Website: crate-barrel
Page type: newsletter-management
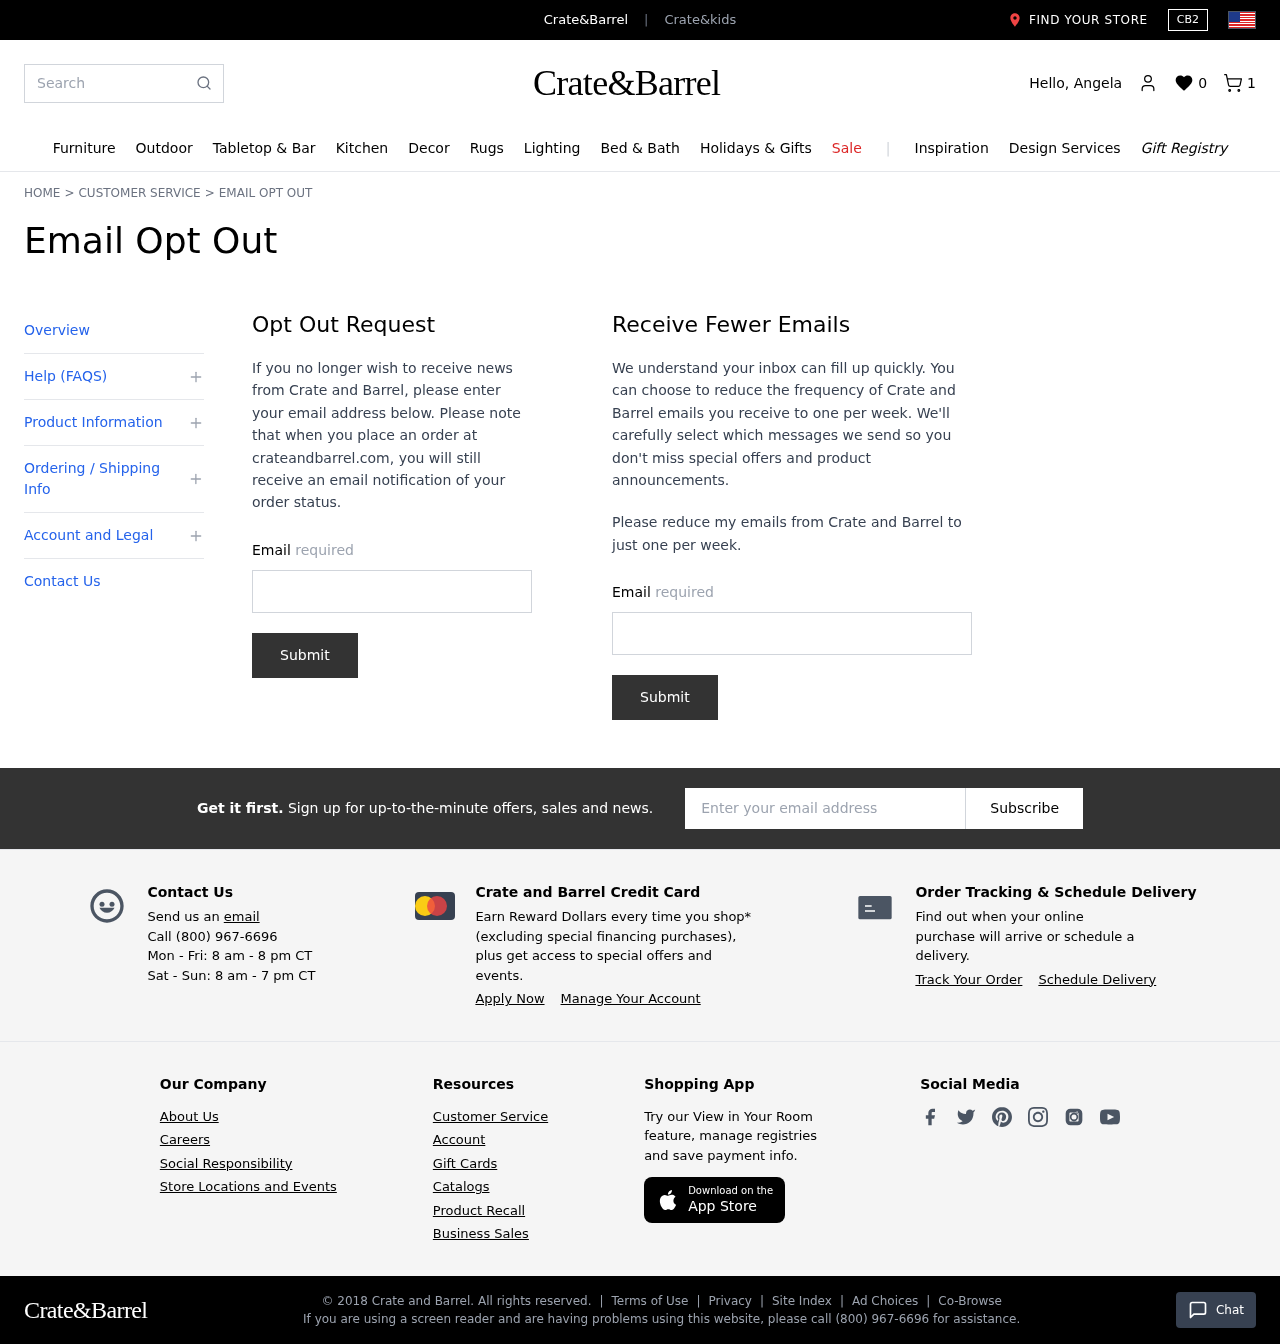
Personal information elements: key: PII_EMAIL
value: angelarobinson@gmail.com
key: PII_EMAIL2
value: angelarobinson@gmail.com
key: PII_EMAIL3
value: angelarobinson@gmail.com
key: PII_FIRSTNAME
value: Angela
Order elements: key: ORDER_NUM_ITEMS
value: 1
Search elements: key: HEADER_SEARCH
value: Search
Other elements: key: WISHLIST_COUNT
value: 0